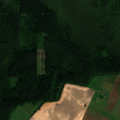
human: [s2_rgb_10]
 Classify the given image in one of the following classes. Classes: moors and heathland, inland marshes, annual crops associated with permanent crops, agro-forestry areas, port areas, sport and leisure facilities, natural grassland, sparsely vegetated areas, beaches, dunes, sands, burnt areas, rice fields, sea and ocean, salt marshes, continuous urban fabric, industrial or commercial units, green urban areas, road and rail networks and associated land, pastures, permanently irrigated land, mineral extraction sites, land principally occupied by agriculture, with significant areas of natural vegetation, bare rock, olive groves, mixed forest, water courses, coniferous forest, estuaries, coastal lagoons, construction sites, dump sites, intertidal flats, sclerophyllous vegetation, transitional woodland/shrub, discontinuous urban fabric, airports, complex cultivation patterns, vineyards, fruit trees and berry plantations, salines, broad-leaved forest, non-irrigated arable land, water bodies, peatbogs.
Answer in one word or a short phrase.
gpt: non-irrigated arable land, complex cultivation patterns, coniferous forest, mixed forest, transitional woodland/shrub, inland marshes